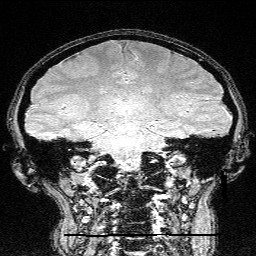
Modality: FLASH
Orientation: sagittal
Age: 26
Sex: female